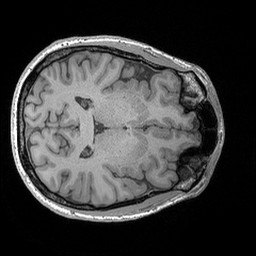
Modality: T1w
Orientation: axial
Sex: male
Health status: healthy
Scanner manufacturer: siemens
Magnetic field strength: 3 T
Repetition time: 1.84 s
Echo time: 0.00296 s